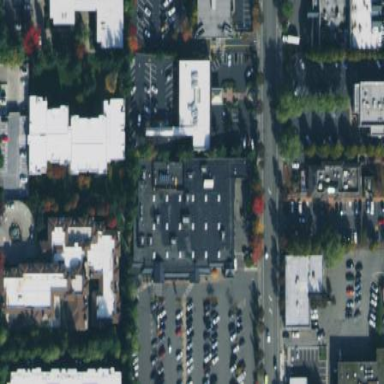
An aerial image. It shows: Supermarket building.